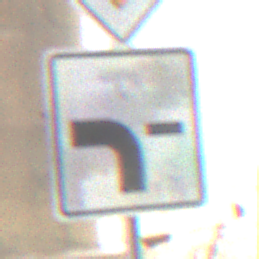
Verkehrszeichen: VerlaufVorfahrtsstrasse6
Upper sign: Vorfahrtsstrasse
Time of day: Midday
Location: Roofed (Beach)
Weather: Overcast
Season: NotSpecified
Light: Natural